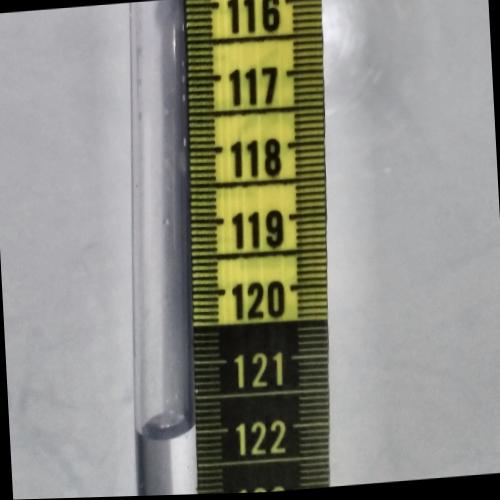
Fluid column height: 121.9 cm